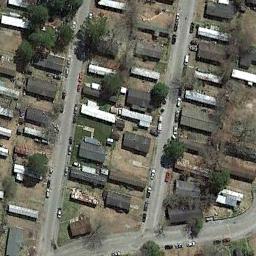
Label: mobile_home_park